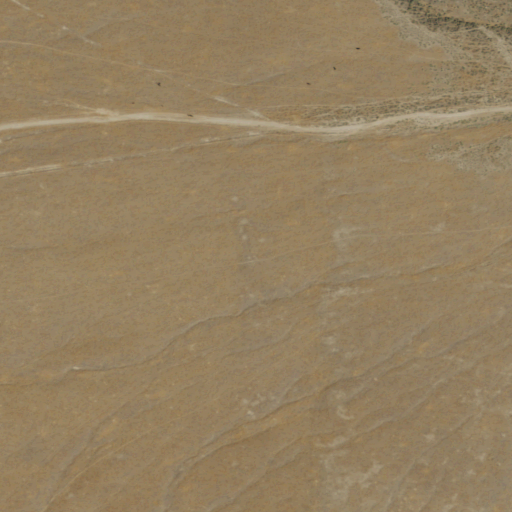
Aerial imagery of valley in Nevada named Grand Trunk Canyon containing grassland, open development, and shrub